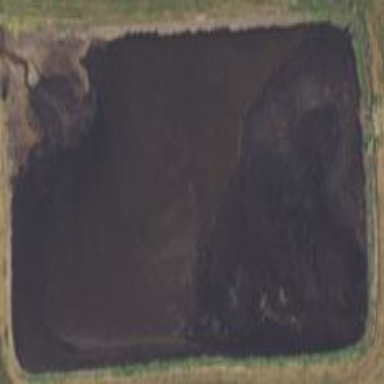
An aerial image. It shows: Pond formed in water basin.